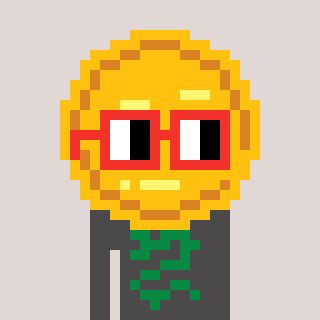
a pixel art character with square red glasses, a medal-shaped head and a grayscale-colored body on a warm background